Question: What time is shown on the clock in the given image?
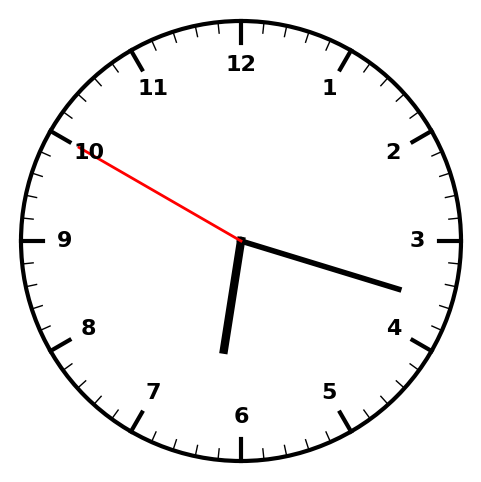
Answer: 06:17:50